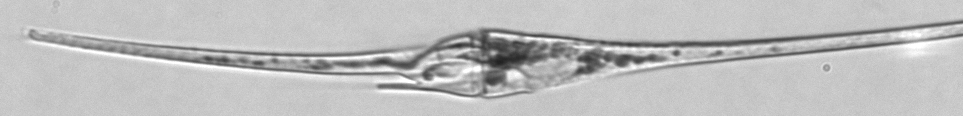
Label: Tripos_fusus